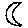
Label: moon